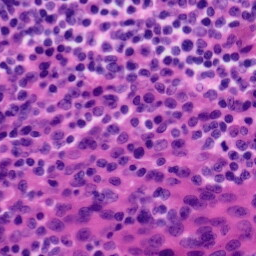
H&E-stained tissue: Tonsil